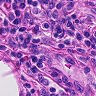
Metastatic tissue present: no